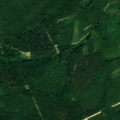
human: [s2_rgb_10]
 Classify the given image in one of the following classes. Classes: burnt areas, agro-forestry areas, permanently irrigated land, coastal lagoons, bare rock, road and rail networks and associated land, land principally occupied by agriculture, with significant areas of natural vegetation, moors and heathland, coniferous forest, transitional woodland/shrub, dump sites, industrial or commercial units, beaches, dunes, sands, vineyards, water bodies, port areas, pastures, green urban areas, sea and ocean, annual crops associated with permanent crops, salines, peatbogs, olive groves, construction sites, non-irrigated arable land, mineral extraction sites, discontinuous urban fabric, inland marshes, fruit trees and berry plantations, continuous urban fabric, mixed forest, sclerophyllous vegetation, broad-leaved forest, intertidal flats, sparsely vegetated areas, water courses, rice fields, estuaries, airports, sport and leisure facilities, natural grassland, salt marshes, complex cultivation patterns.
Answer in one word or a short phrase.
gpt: broad-leaved forest